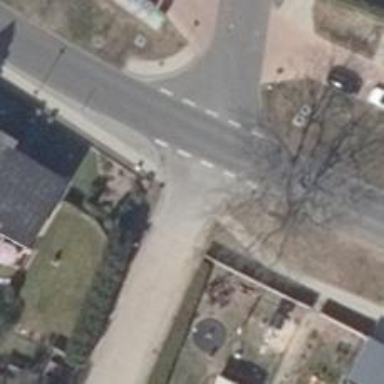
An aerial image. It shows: Unmarked road crossing.